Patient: sex M, age 45
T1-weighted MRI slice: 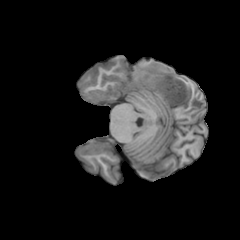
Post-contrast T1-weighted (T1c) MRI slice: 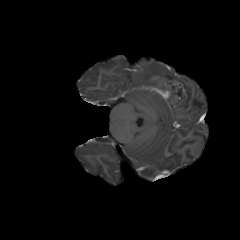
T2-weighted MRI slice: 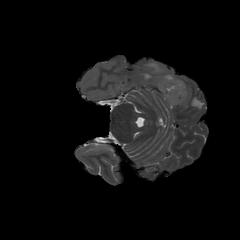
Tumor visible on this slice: yes
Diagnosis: Glioblastoma, IDH-wildtype
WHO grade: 4